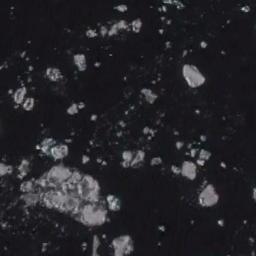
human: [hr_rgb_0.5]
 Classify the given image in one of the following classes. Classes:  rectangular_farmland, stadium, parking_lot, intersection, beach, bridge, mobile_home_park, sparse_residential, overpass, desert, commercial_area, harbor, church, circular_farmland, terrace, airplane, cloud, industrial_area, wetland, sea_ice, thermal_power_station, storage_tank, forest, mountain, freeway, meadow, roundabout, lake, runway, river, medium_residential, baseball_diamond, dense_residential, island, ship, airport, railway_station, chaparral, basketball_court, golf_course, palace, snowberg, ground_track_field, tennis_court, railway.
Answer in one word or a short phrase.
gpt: sea_ice